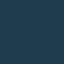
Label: SeaLake